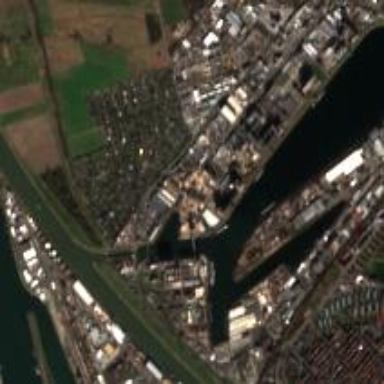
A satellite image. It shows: Man-made quay.